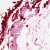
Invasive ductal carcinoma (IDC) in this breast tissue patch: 0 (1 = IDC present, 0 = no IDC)